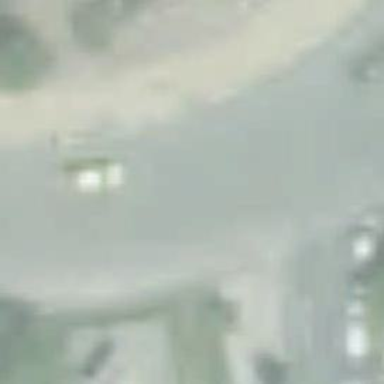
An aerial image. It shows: Roundabout on trunk road with asphalt surface.